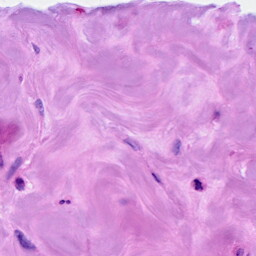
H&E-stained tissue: Breast